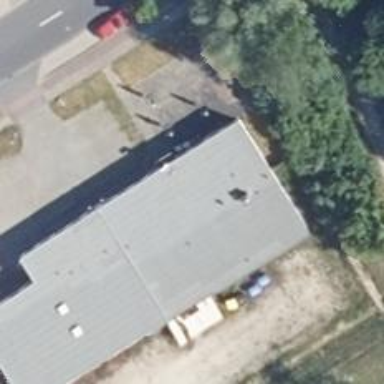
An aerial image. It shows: Restaurant.